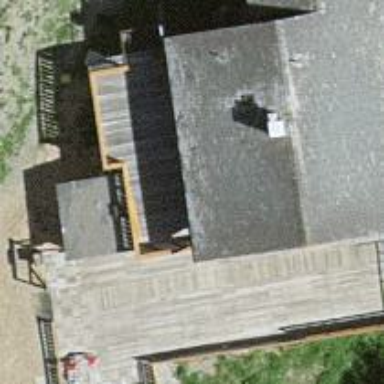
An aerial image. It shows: Restaurant.